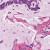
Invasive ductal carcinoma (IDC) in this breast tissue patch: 1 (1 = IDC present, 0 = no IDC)